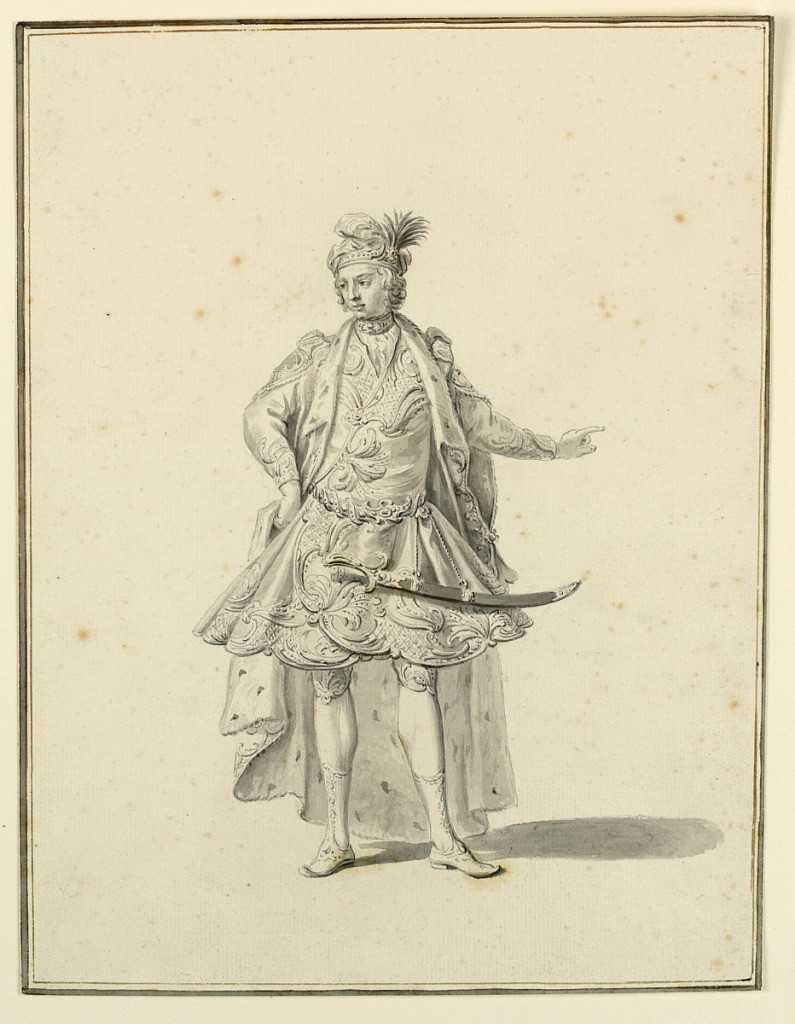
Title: Costume Design: Persian Prince, for a Stage Production Designed by Giuseppe Galli Bibiena
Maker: Antonio Daniele Bertoli, 1678–1743
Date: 1719
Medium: Pen and gray ink, gray wash, over pencil on paper
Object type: Drawing
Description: Vertical rectangle. Full-length of a man, facing the spectator, his head turned toward the left. His right hand is at this hip, the left gesturing. He wears an elaborate brocaded costume, with an ermine-lined cape over it. On his head a turban adored with a plume and jewels. A sword is at his side.